Question: Iwould like to add a button at the end of a listView in the same way as the bing apps do (see picture for example).
I looked for hours in google and in the microsoft documentation but canot find anything that can give me an idea of how to do this.
Did anyone achieved this?
thanks

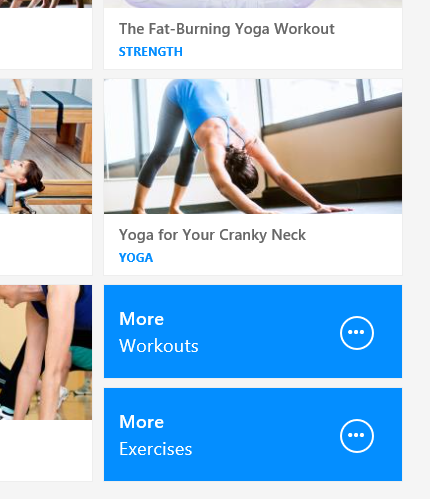
Answer: If you run that app (Health & Fitness), then run Visual Studio and use Debug > Attach to Process, you can open the DOM Explorer and examine how that UI is implemented.
What you'll see in this case is that it's not using a ListView at all, but rather it's own custom control that's just based on a CSS grid. That is, just because there's a grid-like view doesn't mean it's a ListView. You can always use straight HTML/CSS layout to achieve these sorts of things, which is all that's happening here. As such, it just makes separate div's for those two "More" elements.
Now if you want to use a ListView, there are a few things you can do. First of all, if you want to render any item in a ListView differently than others, you have to make sure to use a different template. What this means is that you use an item rendering function rather than a declarative template, which then enables you to examine the item data and programmatically decide what kind of rendering to perform.
Second, if you want to have items of different sizes, then you need to use cell spanning. In Windows 8.0/WinJS 1.0 this is a property of the GridLayout. In Windows 8.1/WinJS 2.0 you instead use the CellSpanningLayout.
I have all the details for both rending functions and cell spanning written up in Chapter 7 of my <URL>